Question: I have to make a topography plot using x (latitude), y (longitude) and z (altitude) of an area. I want to plot a 3D plot and have done the following:
'''
m=load('try.mat'); %matrix containing 3 columns have 40000 data each
x=reshape(m(:,1),400,400); %latitudes
y=reshape(m(:,2),400,400); %longitudes
z=reshape(m(:,3),400,400); %altitude
surf(x,y,z); % for surface plot
'''
I have done the above plot however I get are not so continuous plot and I need some interpolation in between the points which are not very close enough. So kindly help me with the interpolation part.
I am adding an image:

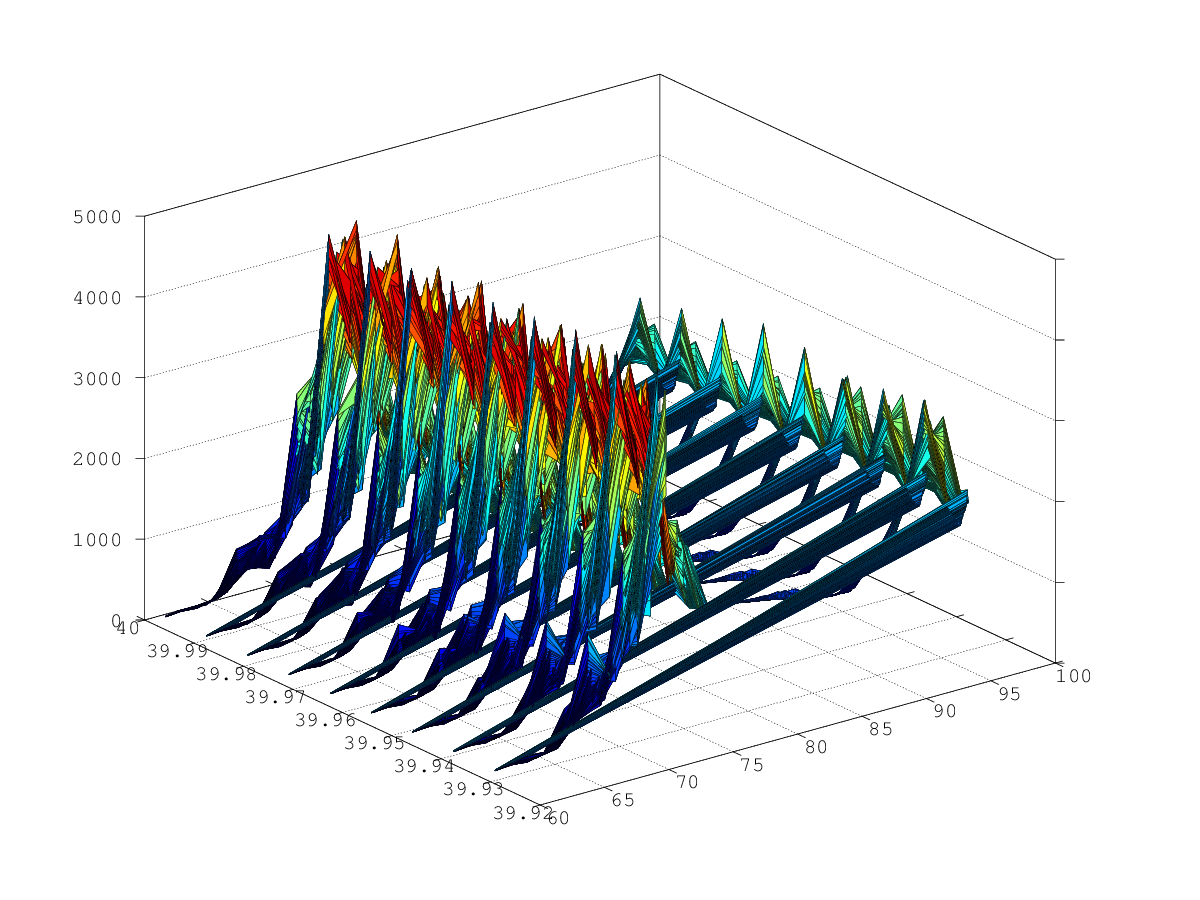
Answer: 'surf' is a function which displays a quad-mesh, from your output I can only tell that you did not input the data in the right order or shape, it seems to randomly connect the wrong points.
In the simplest case (a regular quad-mesh) means that each column of X contains the same value and each row of Y. A small example:
'''
>> [X,Y] = meshgrid(0:4);
>> X
X =
0 1 2 3 4
0 1 2 3 4
0 1 2 3 4
0 1 2 3 4
0 1 2 3 4
>> Y
Y =
0 0 0 0 0
1 1 1 1 1
2 2 2 2 2
3 3 3 3 3
4 4 4 4 4
'''
Check if this is possible for your data.